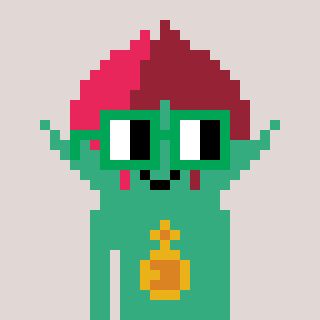
a pixel art character with square green glasses, a rosebud-shaped head and a teal-colored body on a warm background